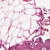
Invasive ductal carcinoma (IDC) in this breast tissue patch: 0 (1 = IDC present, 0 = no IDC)